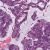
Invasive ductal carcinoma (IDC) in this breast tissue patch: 1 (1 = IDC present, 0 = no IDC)